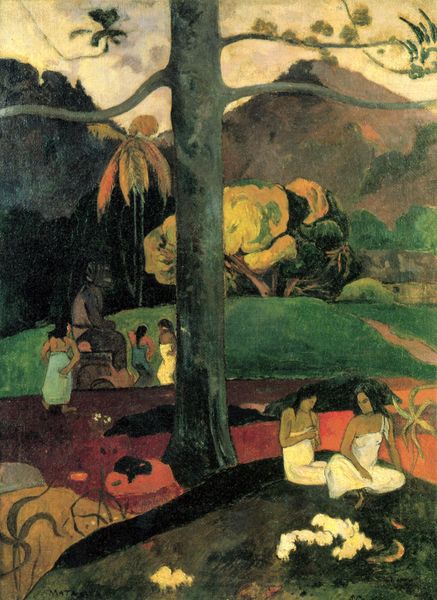
Titel: Früher (Mata mua)
Künstler: Paul Gauguin
Standort: Madrid
Institution: Fundación Colección Thyssen-Bornemisza
Schlagwörter: baum, berg, blau, blätter, dunkel, gemälde, himmel, laub, nackt, wasser, weiß, wolken, bäume, frauen, gelb, grün, impressionismus, landschaft, menschen, mädchen, ocker, see, sitzen, blume, blumen, braun, bunt, frankreich, frau, grau, hell, kleid, kleider, licht, mitte, reden, schwarz, symbol, blüten, gras, haus, rot, tier, tiere, weg, wiese, expressionismus, flächig, symbolismus, stehen, stein, steine, bild, öl, ast, baumstamm, erde, feld, hügel, natur, stamm, wiesen, insel, figur, gewand, haare, sitzend, tücher, gewänder, paar, blatt, pflanze, pflanzen, wald, ofen, skulptur, statue, ruhe, zwei, berge, fläche, gebirge, vegetation, naiv, idylle, palme, exotik, exotisch, ozean, flucht, gauguin, oase, bad, paradies, paul gaughin, südsee, vulkan, urlaub, denkmal, paul, asien, volk, flöte, gaugin, palmen, tempel, gottheit, anbetung, bau, primitiv, matisse, august, fraune, paare, friedlich, teilung, paul gauguin, einwohner, tahiti, geteilt, zweigeteilt, exotismus, idol, tropen, götze, haiti, polynesien, gaughin, gotthiet, cecanne, pflanze#